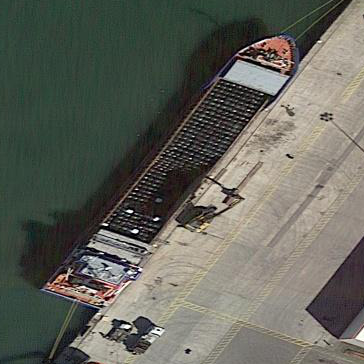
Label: Cargo_ship